九年级 · 度量几何学
（6 分）某大桥采用低塔斜拉桥桥型 (如甲图), 图乙是从图甲引申出的平面图, 假设你站在桥上测得拉索 $A B$ 与水平桥面的夹角是 $30^{\circ}$, 拉索 $C D$ 与水平桥面的夹角是 $60^{\circ}$, 两拉索顶端的距离 $B C$为 2 米, 两拉索底端距离 $A D$ 为 20 米, 请求出立柱 $B H$ 的长. (结果精确到 0.1 米, $\sqrt{3} \approx 1.732$ )

甲

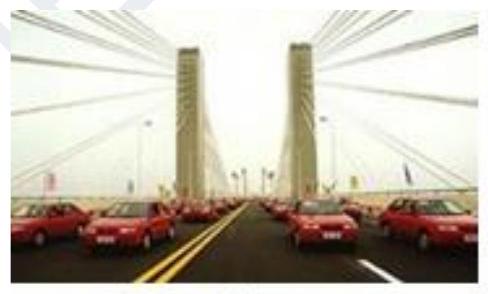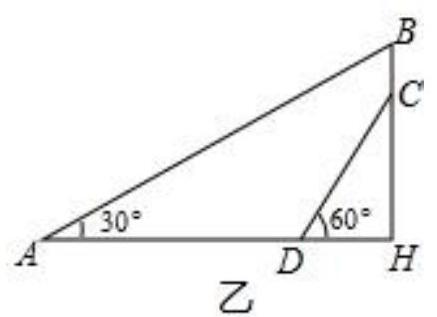
答案: 解: 设 $D H=x$ 米,

$\because \angle C D H=60^{\circ}, \angle H=90^{\circ}$,

$\therefore C H=D H \cdot \tan 60^{\circ}=\sqrt{3} x$,

$\therefore B H=B C+C H=2+\sqrt{3} x$,

$\because \angle A=30^{\circ}$,

$\therefore A H=\sqrt{3} B H=2 \sqrt{3}+3 x$

$\because A H=A D+D H$

$\therefore 2 \sqrt{3}+3 x=20+x$

解得: $x=10-\sqrt{3}$,

$\therefore B H=2+\sqrt{3}(10-\sqrt{3})=10 \sqrt{3}-1 \approx 16.3$ (米).

答：立柱 $B H$ 的长约为 16.3 米.